Interaction volume radius: 5 \u00c5
Interaction volume height: 20 \u00c5
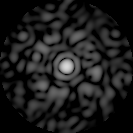
Disorder parameter: 0.8619